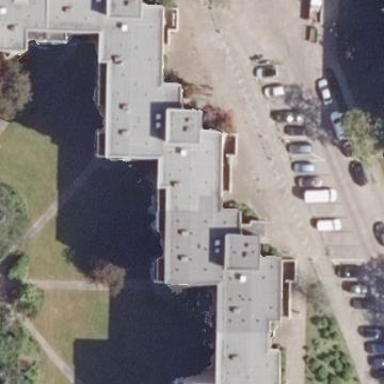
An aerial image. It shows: Flat-roofed apartment building.